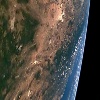
Label: land